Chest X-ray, PA view. Patient: 35 years old, sex F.
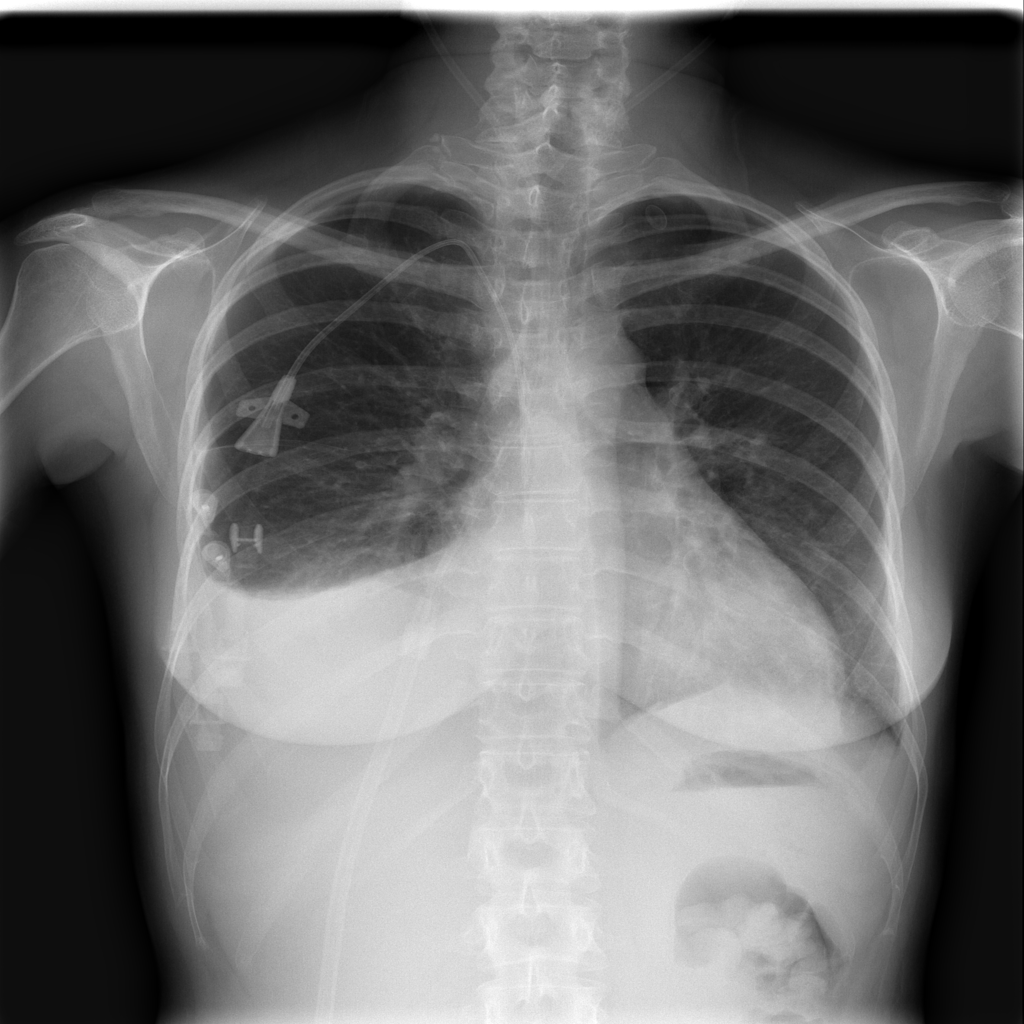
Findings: Effusion, Infiltration